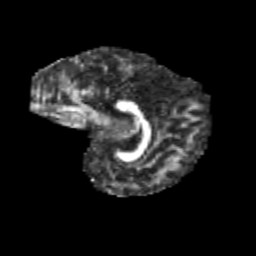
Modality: FA
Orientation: sagittal
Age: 11
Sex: female
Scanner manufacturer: siemens
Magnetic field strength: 3 T
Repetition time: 3.8 s
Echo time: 0.07 s